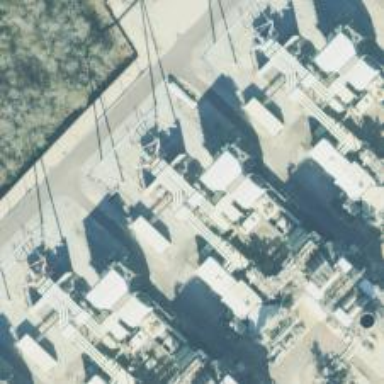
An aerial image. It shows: Gas turbine generator.